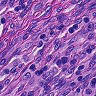
Metastatic tissue present: no